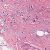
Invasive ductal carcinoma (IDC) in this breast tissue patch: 1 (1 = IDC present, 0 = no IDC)